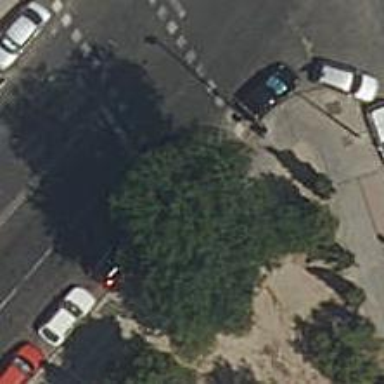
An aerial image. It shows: Footway with crossing made of paving stones.